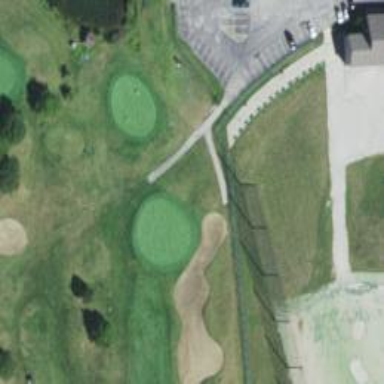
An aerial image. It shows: View of golf hole.